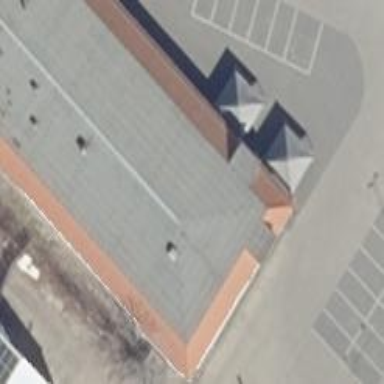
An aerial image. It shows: Clothing store.